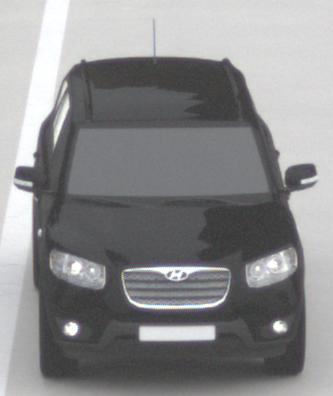
Make: Hyundai
Model: Santa Fe 2.4
Detailed model: Santa Fe (CM)
Model produced from: 2010/01
Model produced until: 2012/09
Doors: 5
Color: black
Road condition: dry road
Daytime: morning or afternoon
Contrast: low contrast